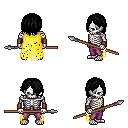
a pixel art fantasy rpg character, male body template, skeleton, yellow tattered cape, magenta pants, black bangs hairstyle, leather bracers, spear, four views (front, back, left, right), 2x2 character sprite sheet, small pixel art, hard edges, no anti-aliasing